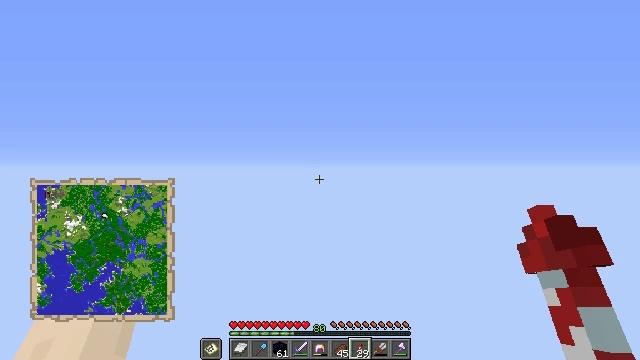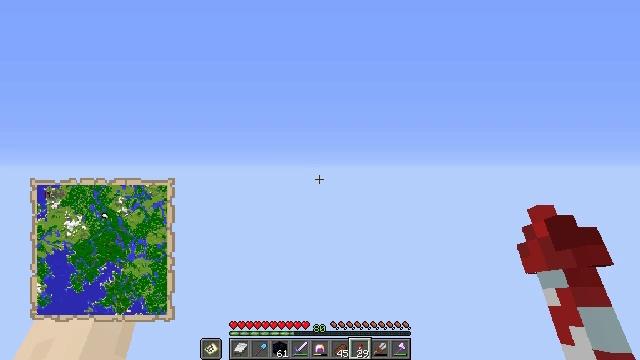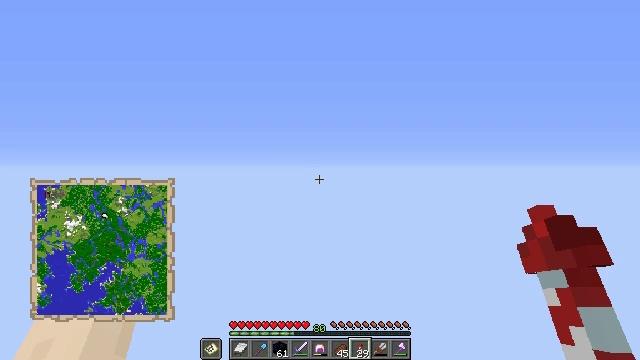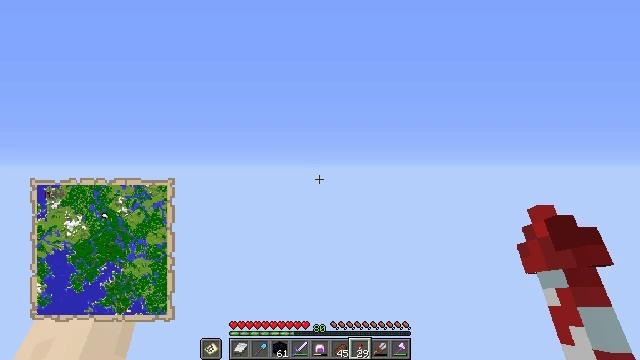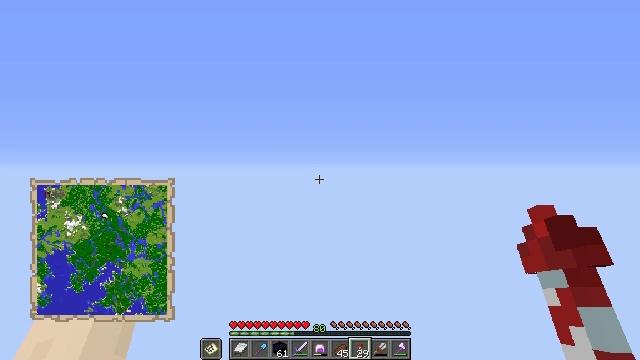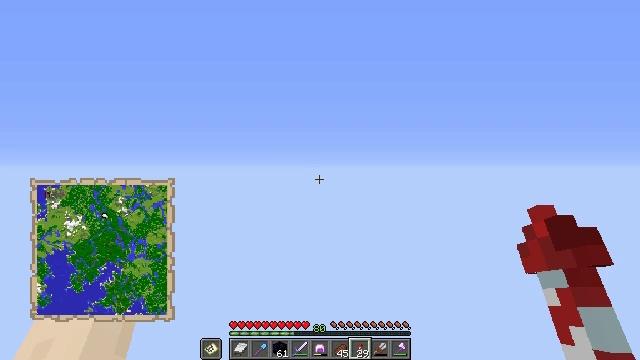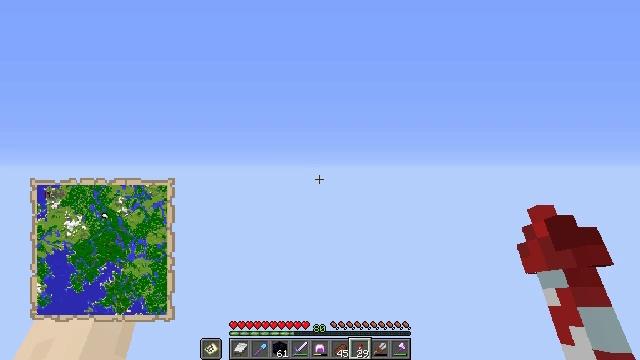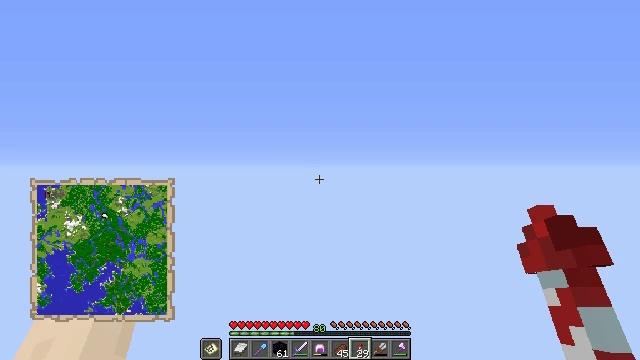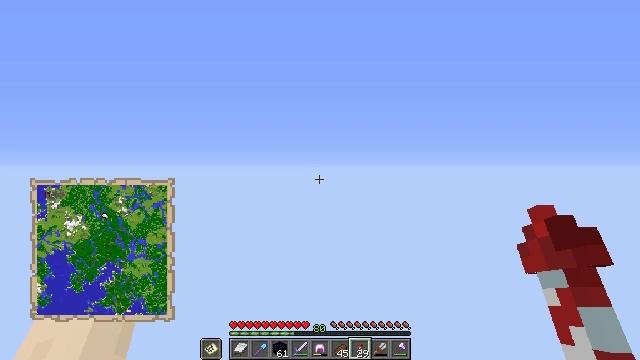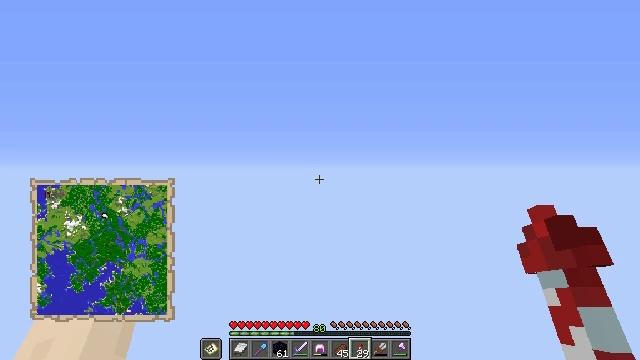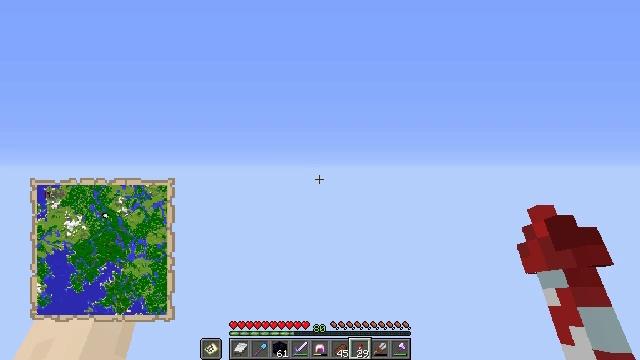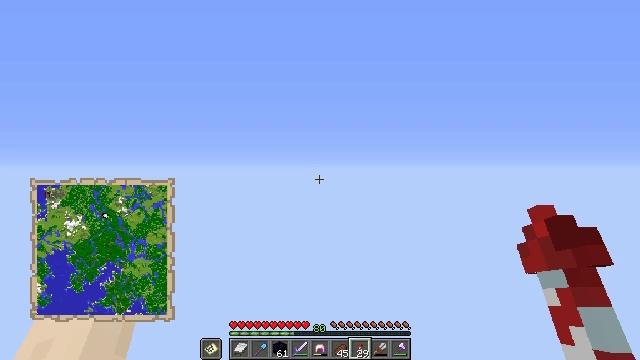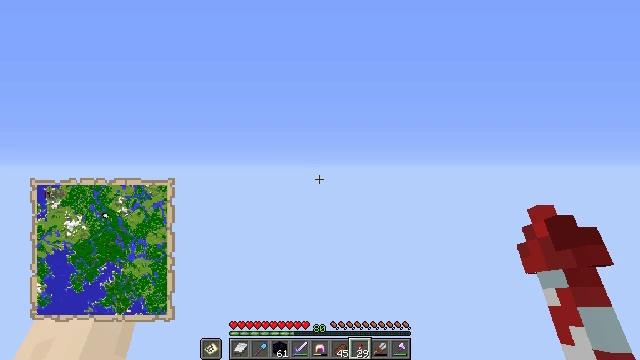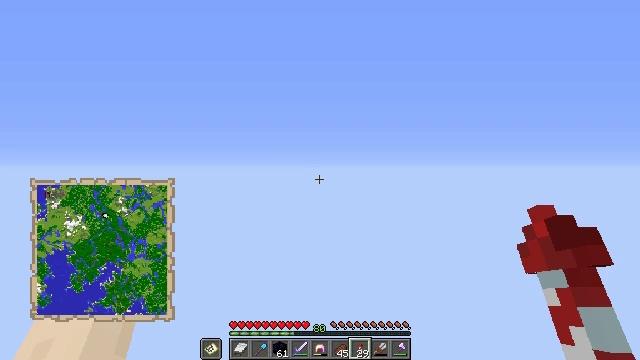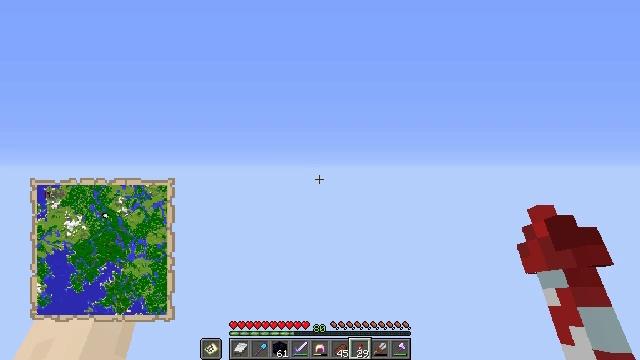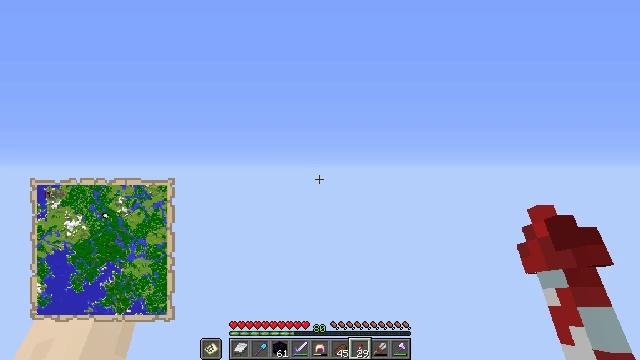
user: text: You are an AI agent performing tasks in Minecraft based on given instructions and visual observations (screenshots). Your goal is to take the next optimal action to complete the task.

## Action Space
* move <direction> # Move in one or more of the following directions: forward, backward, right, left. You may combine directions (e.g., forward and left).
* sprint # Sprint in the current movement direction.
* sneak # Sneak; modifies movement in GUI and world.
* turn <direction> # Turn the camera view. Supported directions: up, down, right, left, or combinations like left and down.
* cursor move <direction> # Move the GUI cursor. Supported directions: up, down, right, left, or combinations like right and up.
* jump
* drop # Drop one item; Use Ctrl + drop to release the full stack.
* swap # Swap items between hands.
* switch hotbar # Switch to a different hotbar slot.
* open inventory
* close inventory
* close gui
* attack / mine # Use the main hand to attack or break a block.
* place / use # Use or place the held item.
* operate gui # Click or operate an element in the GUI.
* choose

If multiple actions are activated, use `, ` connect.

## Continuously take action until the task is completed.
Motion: motion action
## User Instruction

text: Gather the bell for your inventory.
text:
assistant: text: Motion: no_op
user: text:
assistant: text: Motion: no_op
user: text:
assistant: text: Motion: no_op
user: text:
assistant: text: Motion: no_op
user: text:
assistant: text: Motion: no_op
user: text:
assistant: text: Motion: no_op
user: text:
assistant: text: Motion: no_op
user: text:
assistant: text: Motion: no_op
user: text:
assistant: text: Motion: no_op
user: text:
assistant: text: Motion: no_op
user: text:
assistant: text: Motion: no_op
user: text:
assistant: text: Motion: no_op
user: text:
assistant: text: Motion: no_op
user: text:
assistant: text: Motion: no_op
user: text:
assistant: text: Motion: no_op
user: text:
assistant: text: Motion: no_op
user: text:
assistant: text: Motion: no_op
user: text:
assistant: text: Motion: no_op
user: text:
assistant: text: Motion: no_op
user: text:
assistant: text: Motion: no_op
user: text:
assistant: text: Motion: no_op
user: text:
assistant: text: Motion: no_op
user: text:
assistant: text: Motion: no_op
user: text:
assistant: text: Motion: no_op
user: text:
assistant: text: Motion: no_op
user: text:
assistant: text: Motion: no_op
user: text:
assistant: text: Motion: no_op
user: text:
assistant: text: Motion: no_op
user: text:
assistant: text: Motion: no_op
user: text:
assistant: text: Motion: no_op